Interaction volume radius: 5 \u00c5
Interaction volume height: 20 \u00c5
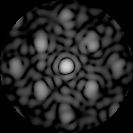
Disorder parameter: 0.4471